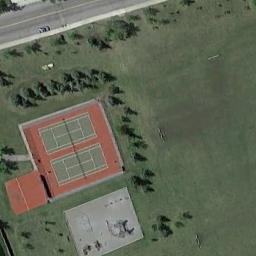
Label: tennis_court